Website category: book
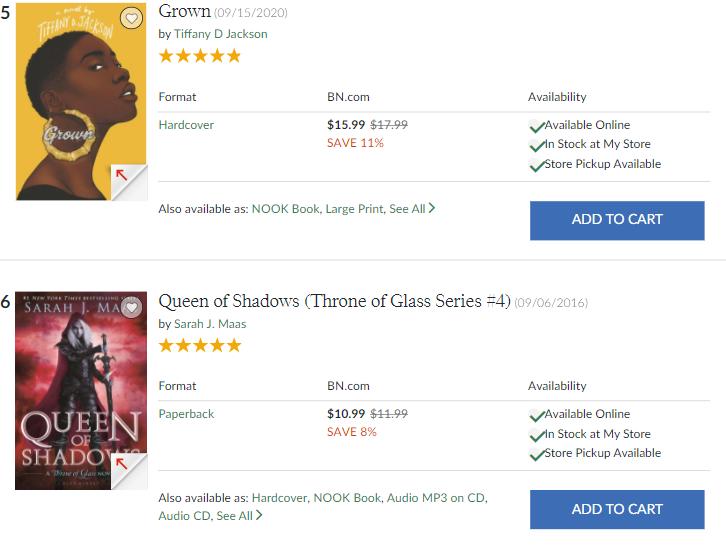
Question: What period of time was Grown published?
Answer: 09/15/2020

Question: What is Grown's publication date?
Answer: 09/15/2020

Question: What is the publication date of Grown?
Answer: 09/15/2020

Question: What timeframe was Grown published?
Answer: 09/15/2020

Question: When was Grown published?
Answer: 09/15/2020

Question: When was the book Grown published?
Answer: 09/15/2020

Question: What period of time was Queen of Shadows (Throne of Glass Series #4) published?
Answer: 09/06/2016

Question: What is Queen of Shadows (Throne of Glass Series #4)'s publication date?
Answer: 09/06/2016

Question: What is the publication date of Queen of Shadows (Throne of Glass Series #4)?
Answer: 09/06/2016

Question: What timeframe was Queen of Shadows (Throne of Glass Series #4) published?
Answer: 09/06/2016

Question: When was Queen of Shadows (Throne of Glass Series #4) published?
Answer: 09/06/2016

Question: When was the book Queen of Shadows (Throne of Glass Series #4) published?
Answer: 09/06/2016

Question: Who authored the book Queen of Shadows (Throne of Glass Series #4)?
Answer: Sarah J. Maas

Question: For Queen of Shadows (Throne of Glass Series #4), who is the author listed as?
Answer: Sarah J. Maas

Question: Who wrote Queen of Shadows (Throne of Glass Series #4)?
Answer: Sarah J. Maas

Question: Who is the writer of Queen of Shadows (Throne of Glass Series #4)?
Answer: Sarah J. Maas

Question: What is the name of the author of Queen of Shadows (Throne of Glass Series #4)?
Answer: Sarah J. Maas

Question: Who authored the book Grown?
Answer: Tiffany D Jackson

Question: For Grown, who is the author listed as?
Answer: Tiffany D Jackson

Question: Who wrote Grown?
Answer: Tiffany D Jackson

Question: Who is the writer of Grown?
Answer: Tiffany D Jackson

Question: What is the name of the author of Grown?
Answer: Tiffany D Jackson

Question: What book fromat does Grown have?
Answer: Hardcover

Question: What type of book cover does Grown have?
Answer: Hardcover

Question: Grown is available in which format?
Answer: Hardcover

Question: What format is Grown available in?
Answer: Hardcover

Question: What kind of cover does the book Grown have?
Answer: Hardcover

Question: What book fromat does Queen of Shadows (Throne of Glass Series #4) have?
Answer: Paperback

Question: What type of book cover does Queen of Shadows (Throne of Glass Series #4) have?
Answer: Paperback

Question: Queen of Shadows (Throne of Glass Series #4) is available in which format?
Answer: Paperback

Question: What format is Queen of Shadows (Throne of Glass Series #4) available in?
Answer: Paperback

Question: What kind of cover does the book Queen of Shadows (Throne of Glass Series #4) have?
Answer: Paperback

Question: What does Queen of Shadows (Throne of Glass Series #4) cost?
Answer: $10.99

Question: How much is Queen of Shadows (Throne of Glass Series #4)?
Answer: $10.99

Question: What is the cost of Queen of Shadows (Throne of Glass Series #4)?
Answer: $10.99

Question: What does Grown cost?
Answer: $15.99

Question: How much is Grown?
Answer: $15.99

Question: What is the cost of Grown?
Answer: $15.99

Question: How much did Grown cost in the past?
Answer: $17.99

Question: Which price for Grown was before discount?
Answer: $17.99

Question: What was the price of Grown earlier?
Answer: $17.99

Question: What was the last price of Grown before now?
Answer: $17.99

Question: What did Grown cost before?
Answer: $17.99

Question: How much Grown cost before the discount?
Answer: $17.99

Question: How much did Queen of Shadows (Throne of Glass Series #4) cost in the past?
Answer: $11.99

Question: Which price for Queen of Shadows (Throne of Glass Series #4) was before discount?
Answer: $11.99

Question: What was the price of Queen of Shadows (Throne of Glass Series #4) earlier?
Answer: $11.99

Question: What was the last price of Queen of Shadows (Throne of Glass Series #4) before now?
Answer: $11.99

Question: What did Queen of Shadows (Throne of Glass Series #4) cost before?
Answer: $11.99

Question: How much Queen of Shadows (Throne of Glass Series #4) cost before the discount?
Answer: $11.99

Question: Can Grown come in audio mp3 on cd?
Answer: no

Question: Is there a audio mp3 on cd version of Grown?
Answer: no

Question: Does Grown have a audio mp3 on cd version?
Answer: no

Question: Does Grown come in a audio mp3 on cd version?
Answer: no

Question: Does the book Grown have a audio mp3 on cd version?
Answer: no

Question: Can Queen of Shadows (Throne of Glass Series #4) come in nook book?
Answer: yes

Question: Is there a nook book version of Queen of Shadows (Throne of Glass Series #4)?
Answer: yes

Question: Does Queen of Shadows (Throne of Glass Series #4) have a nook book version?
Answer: yes

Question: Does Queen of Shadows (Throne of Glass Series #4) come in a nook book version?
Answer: yes

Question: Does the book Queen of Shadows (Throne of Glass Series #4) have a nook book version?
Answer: yes

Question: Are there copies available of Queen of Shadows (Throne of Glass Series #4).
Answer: yes

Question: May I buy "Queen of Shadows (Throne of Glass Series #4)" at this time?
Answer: yes

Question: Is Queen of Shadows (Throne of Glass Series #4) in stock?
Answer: yes

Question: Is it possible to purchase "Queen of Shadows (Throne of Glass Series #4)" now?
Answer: yes